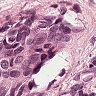
Metastatic tissue present: yes